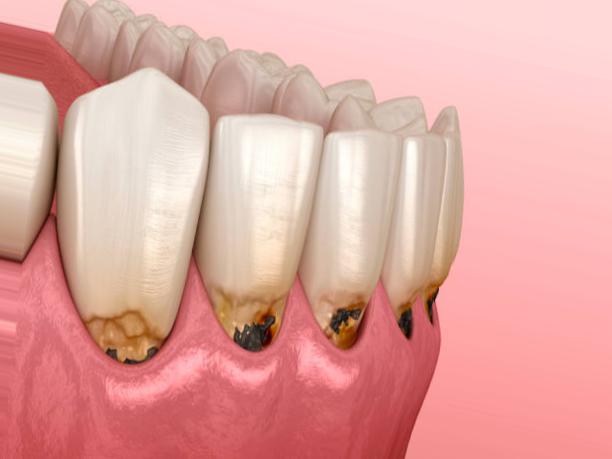
Condition: Caries